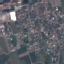
Land use / land cover class: Residential